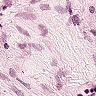
Metastatic tissue present: no